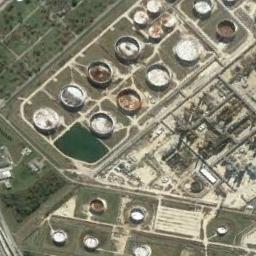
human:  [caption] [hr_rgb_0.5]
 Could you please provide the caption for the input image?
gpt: The storage tanks are surrounded by grass .

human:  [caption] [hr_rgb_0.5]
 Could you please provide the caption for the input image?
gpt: There are nine tanks of different size .

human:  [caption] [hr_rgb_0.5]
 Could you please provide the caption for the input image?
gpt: In the factory there are many neatly arranged storage tanks and many pipelines of different sizes, And there is a piece of grass next to the factory .

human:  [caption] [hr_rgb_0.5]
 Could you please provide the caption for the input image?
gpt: There are many storage tanks on the grass next to the trees .

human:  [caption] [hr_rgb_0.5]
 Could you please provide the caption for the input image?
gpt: There are some storage tanks arranged neatly .